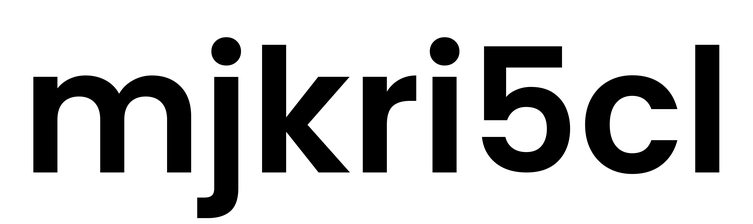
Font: Poppins-SemiBold